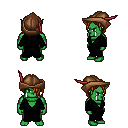
a pixel art fantasy rpg character, male body template, orc, green skin, gray robe, gold greaves, dark blonde bangs hairstyle, leather cap, four views (front, back, left, right), 2x2 character sprite sheet, small pixel art, hard edges, no anti-aliasing